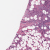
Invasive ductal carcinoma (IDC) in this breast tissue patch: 1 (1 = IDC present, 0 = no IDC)